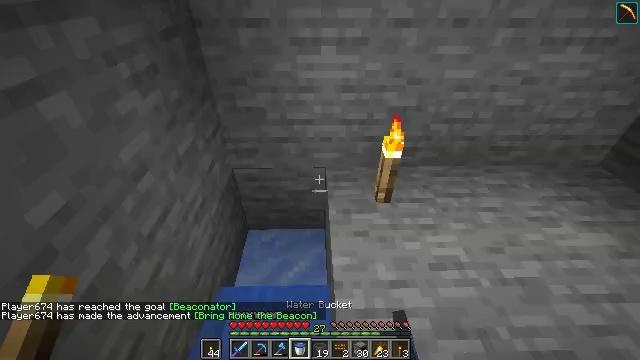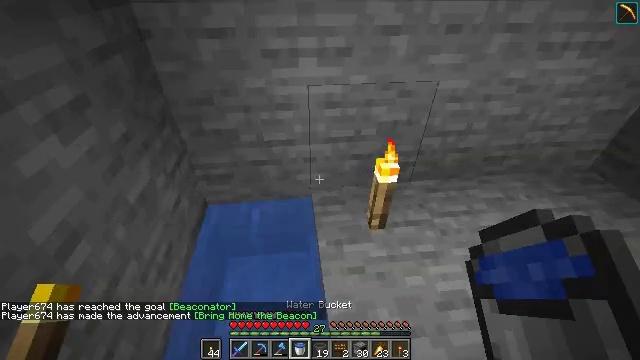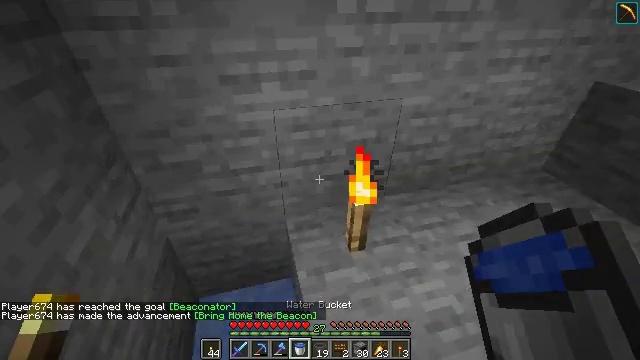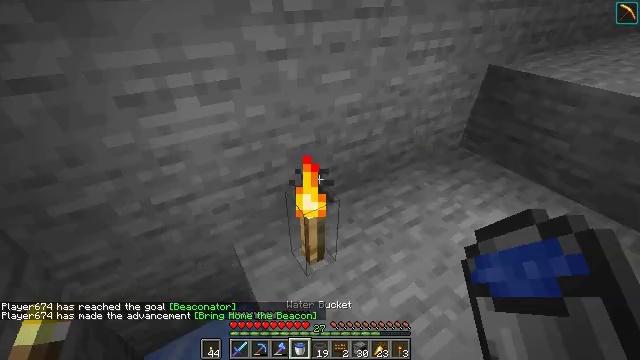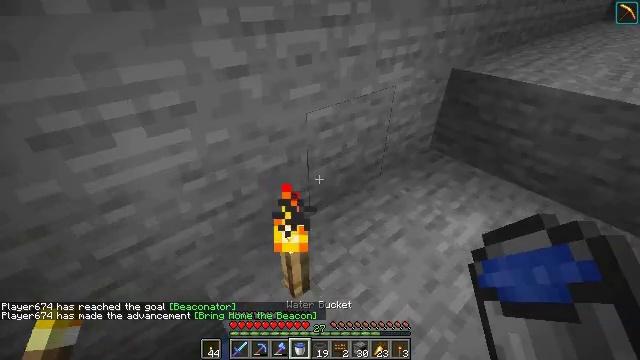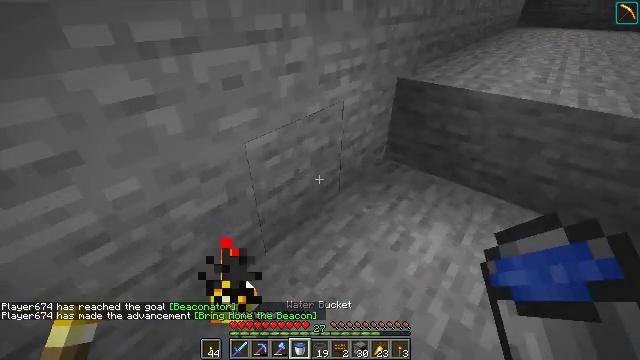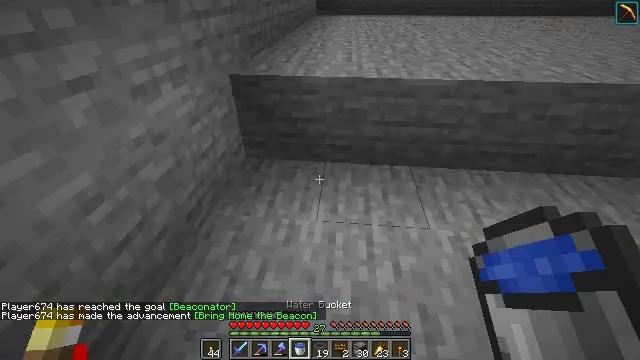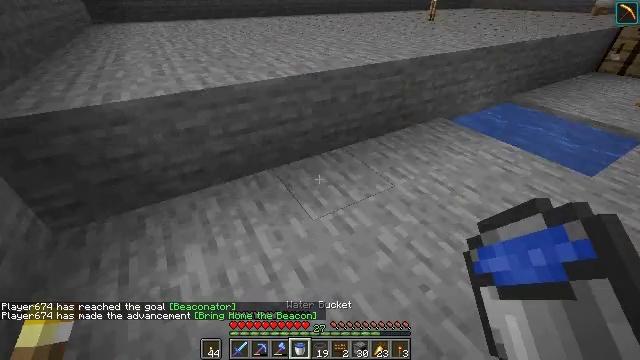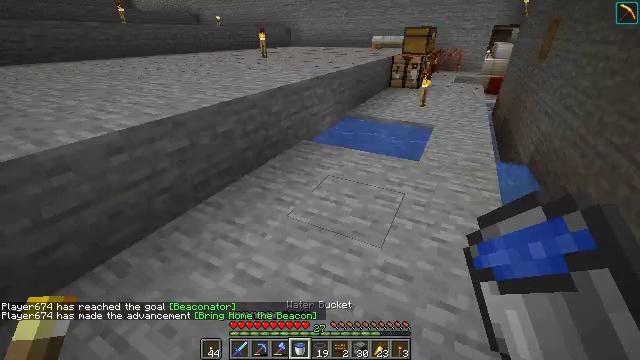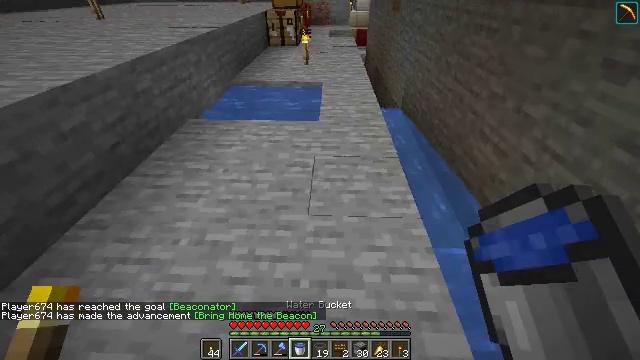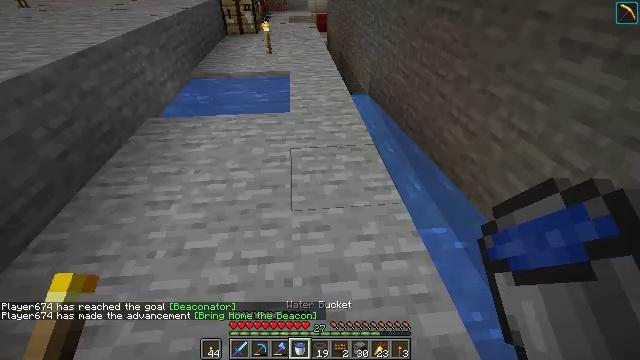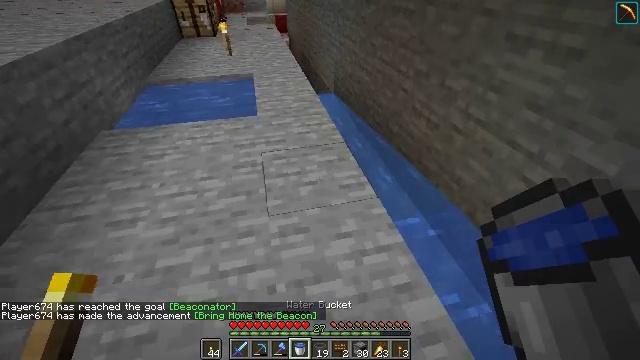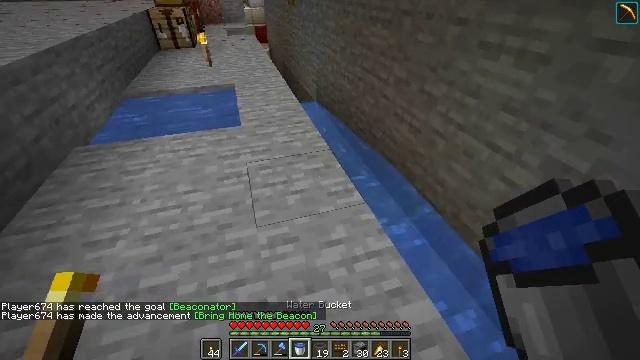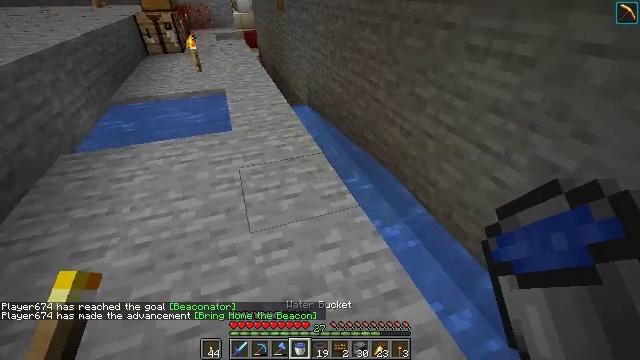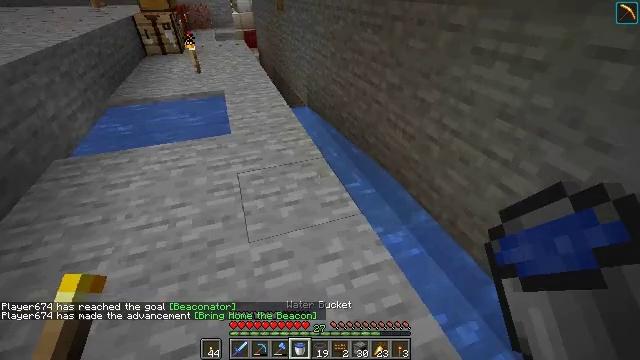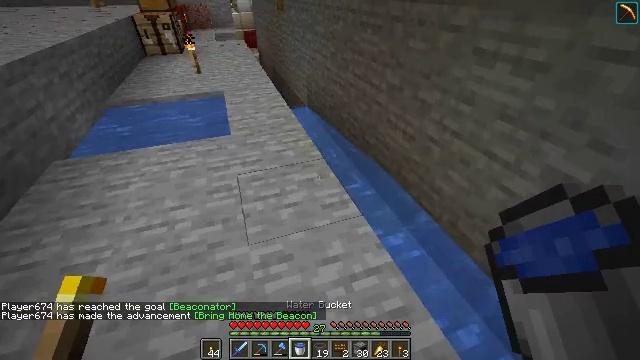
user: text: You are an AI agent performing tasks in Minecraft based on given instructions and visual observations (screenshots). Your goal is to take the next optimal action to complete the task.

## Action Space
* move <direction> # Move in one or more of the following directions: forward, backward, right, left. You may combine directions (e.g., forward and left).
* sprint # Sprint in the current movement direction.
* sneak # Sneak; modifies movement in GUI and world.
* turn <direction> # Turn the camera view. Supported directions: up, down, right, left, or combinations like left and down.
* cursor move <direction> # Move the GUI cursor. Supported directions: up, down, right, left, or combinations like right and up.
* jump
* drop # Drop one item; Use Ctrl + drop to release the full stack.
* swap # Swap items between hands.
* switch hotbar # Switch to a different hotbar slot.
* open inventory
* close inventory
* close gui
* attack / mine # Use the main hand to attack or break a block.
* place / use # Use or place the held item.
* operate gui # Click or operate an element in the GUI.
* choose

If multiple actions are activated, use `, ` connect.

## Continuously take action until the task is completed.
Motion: motion action
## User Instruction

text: Harvest packed ice from cold regions.
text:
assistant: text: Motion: move forward, turn right
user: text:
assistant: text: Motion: move forward, turn right and up
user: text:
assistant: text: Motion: move forward, turn right
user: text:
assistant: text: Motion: move forward and move right, turn right
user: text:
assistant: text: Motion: move forward and move right, turn right and up
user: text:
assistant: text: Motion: move forward, turn right and down
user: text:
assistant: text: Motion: move forward, turn right
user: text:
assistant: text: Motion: move forward, turn right and up
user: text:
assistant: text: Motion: turn right and down
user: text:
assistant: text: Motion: turn right and down
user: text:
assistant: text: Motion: turn right
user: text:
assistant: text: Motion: turn right and up
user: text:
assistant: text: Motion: turn right
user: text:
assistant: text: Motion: move forward
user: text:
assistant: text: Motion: move forward
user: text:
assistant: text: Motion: move forward
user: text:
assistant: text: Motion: move forward
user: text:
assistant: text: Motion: move forward, turn down
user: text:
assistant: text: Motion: move forward
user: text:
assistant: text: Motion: move forward, turn left and down
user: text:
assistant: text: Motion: move forward, turn left
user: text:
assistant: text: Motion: move forward
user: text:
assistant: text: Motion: move forward
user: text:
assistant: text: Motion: move forward
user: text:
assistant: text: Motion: move forward, turn left and down
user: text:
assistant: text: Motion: move forward
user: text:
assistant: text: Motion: move forward
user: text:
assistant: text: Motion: move forward, turn left and down
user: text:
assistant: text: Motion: turn left and down
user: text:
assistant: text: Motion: no_op